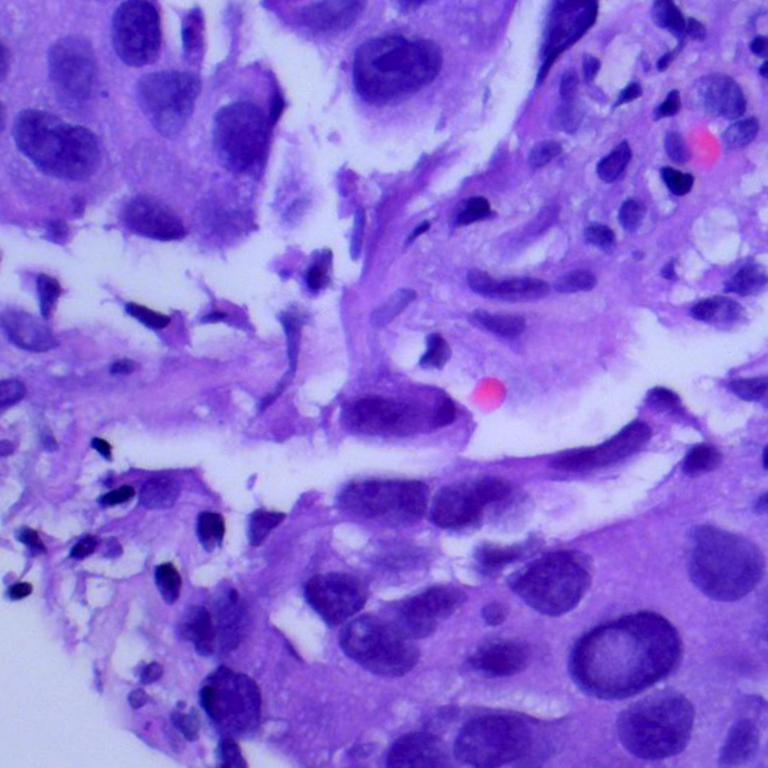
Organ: lung
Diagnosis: adenocarcinomas